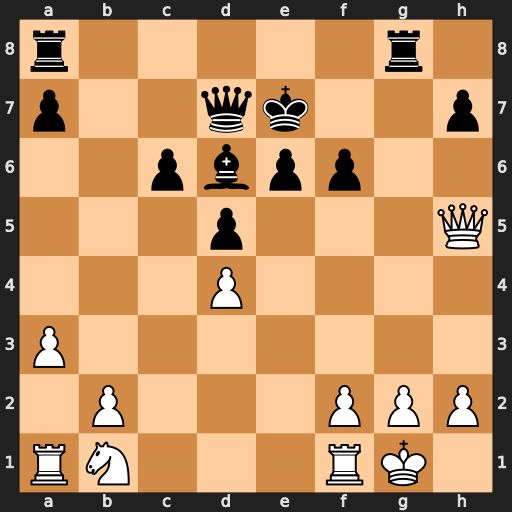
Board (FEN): r5r1/p2qk2p/2pbpp2/3p3Q/3P4/P7/1P3PPP/RN3RK1
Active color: w
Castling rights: -
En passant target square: -
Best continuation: Qxh7+ Kd8 Qxg8+